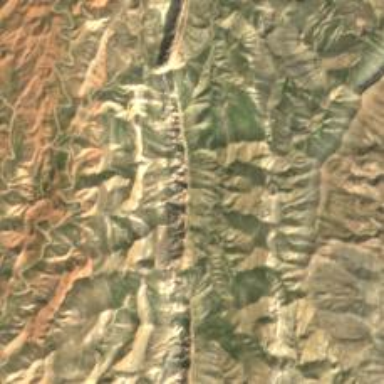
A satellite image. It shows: Natural ridge in the landscape.